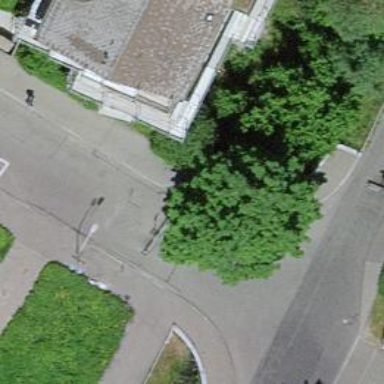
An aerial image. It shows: Bollard barrier.